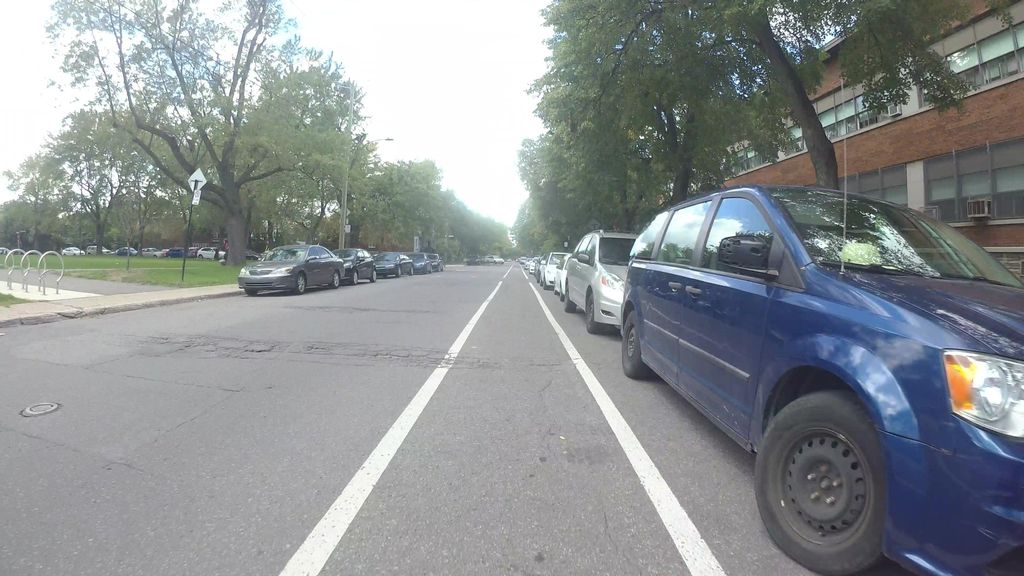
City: montreal